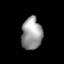
Tissue: lung
Cell type: Epithelial cells
Senescence score: 0.1972
Nuclear area (px): 649
Mean DAPI intensity: 153.109